Aerial crown-view tile of a tropical tree (Barro Colorado Island, Panama), acquired 20250915:
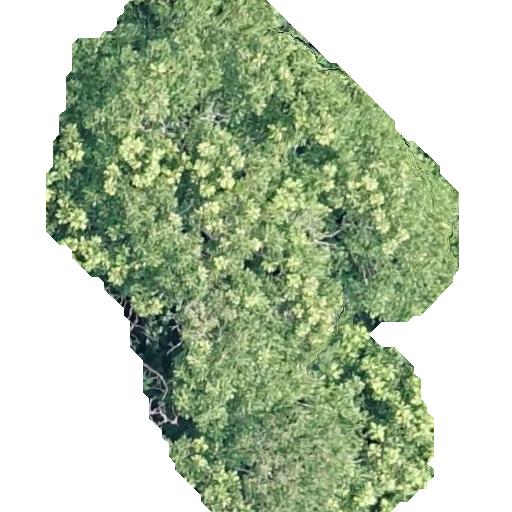
Species: Dipteryx oleifera
GBIF accepted scientific name: Dipteryx oleifera
Crown area: 232.113 m²